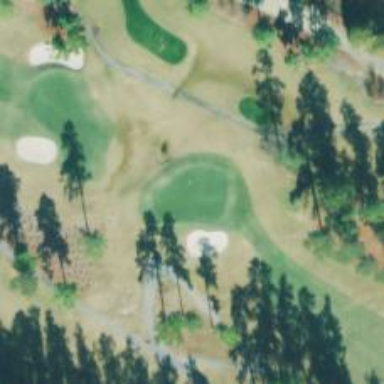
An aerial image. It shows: Golf hole.